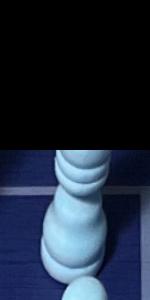
Label: Bishop_White